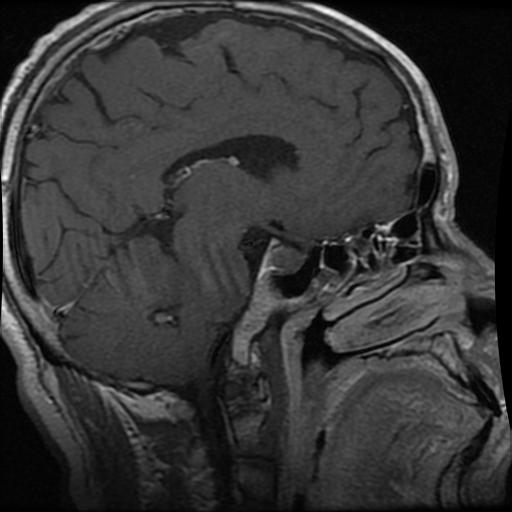
Label: pituitary